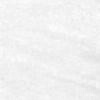
Label: no_change